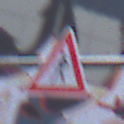
Verkehrszeichen: FussgaengerRechts
Umgebung: Outdoor, Urban
Tageszeit: MorningAfternoon
Wetter: PartlyCloudy
Licht: Natural
Jahreszeit: NotSpecified
Kontrast: LowContrast